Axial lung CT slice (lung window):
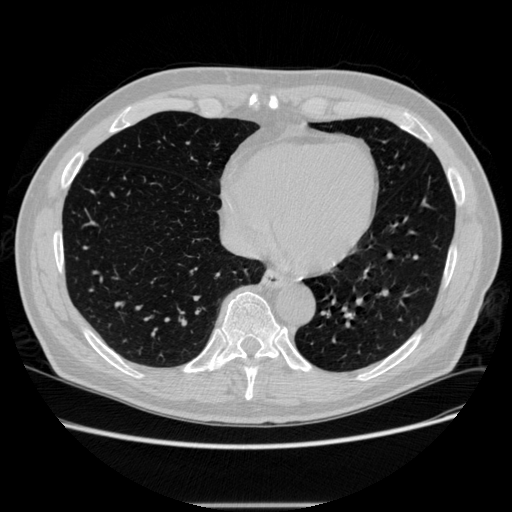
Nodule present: no